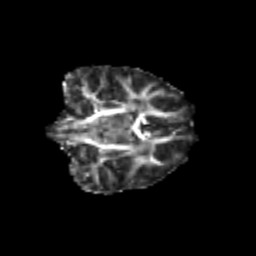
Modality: FA
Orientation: coronal
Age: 7
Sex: female
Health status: healthy